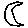
Label: moon